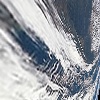
Label: cloud